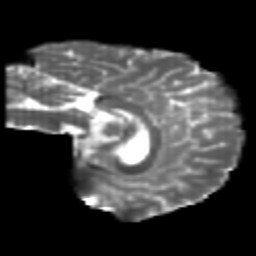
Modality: T2w
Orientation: sagittal
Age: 22
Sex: female
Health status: healthy
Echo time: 0.074 s